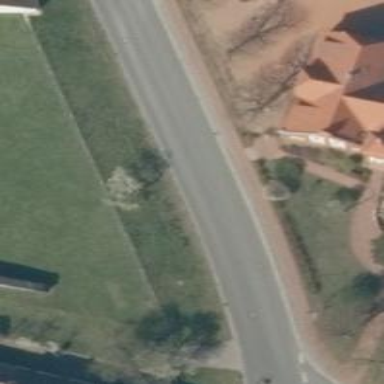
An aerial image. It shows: Secondary road with asphalt surface.